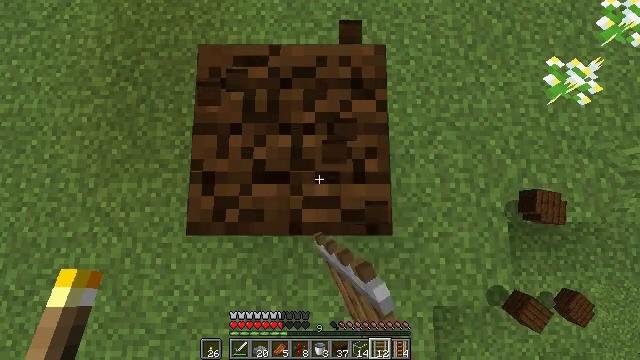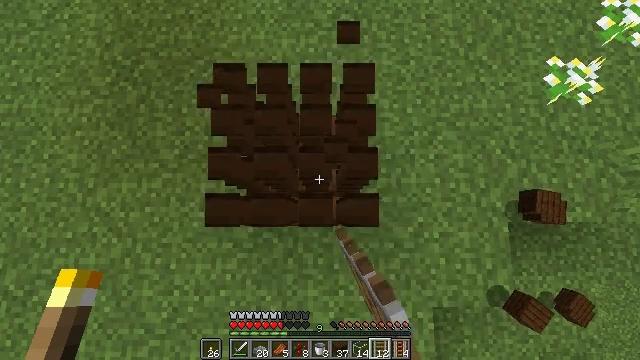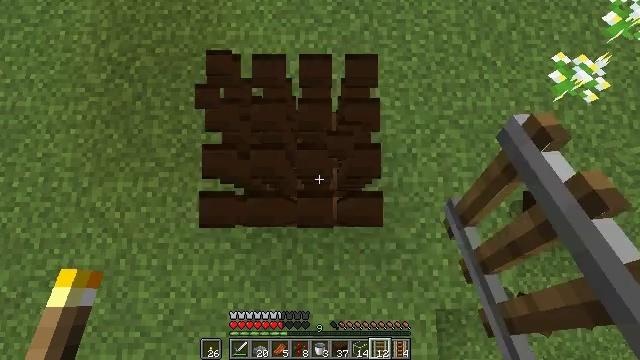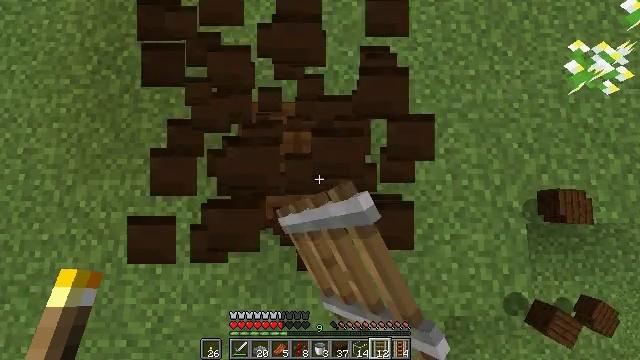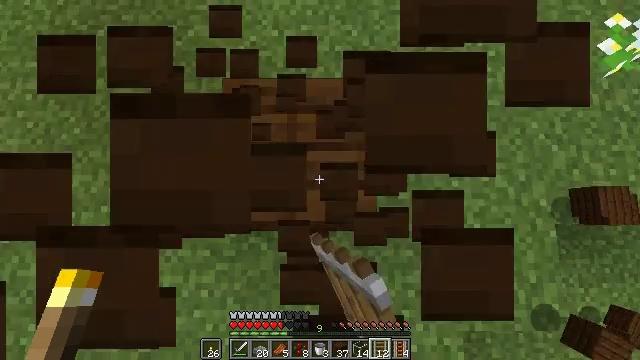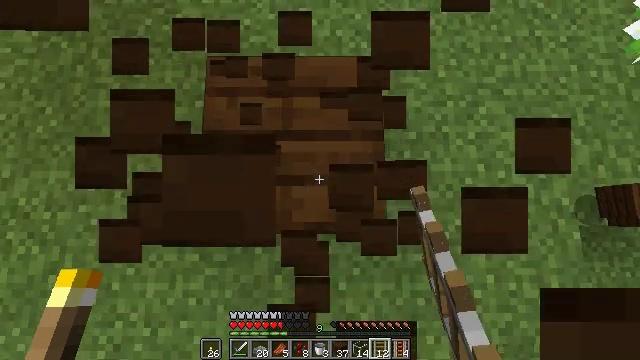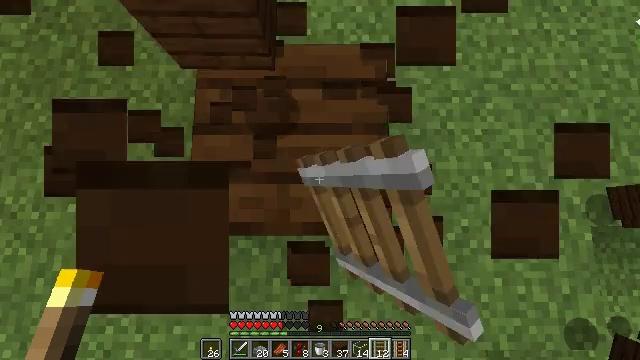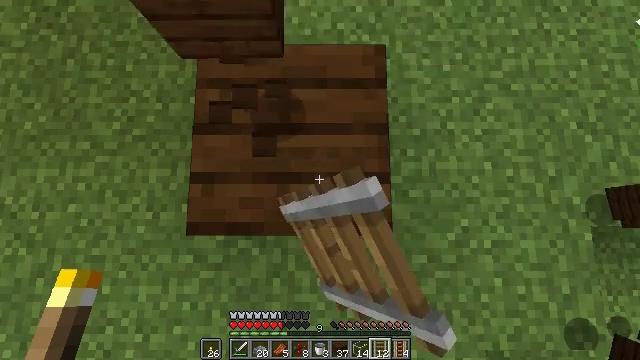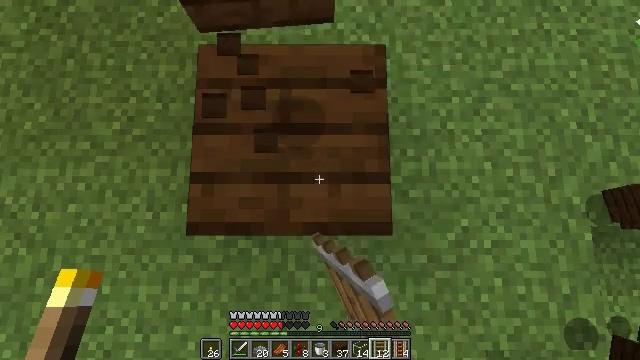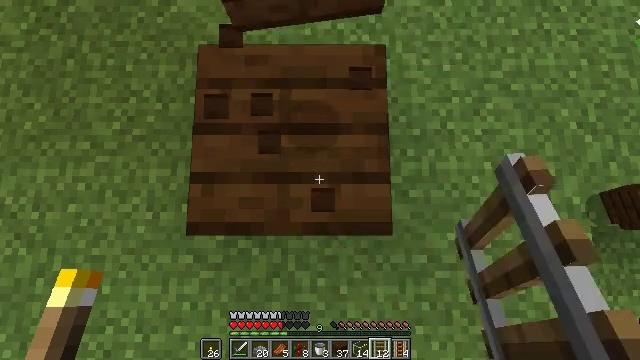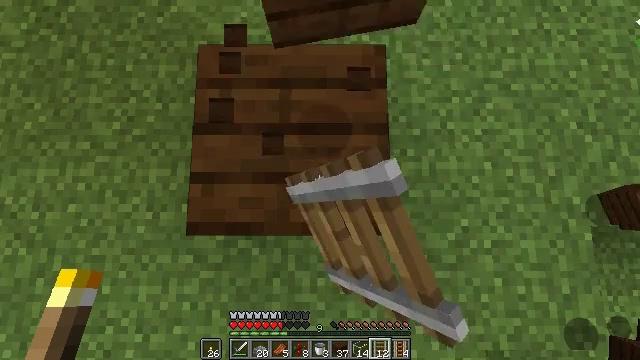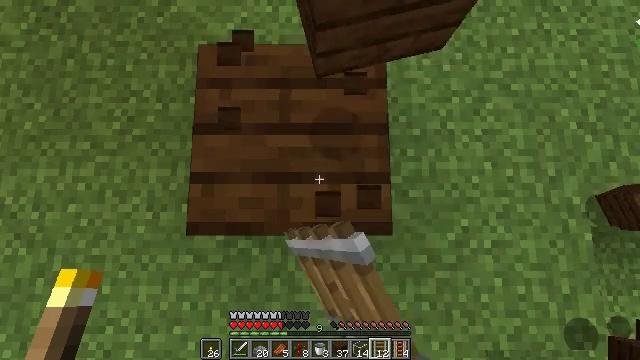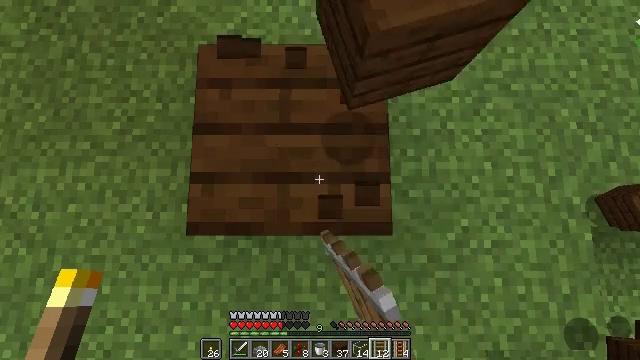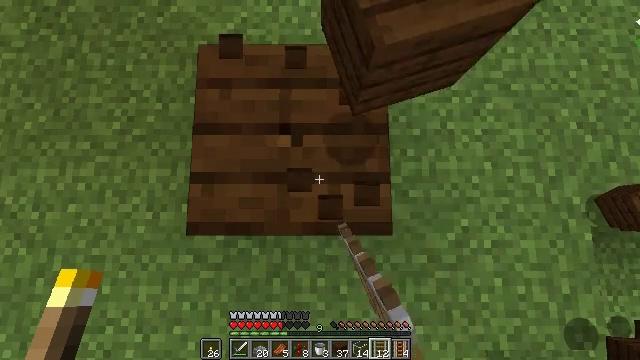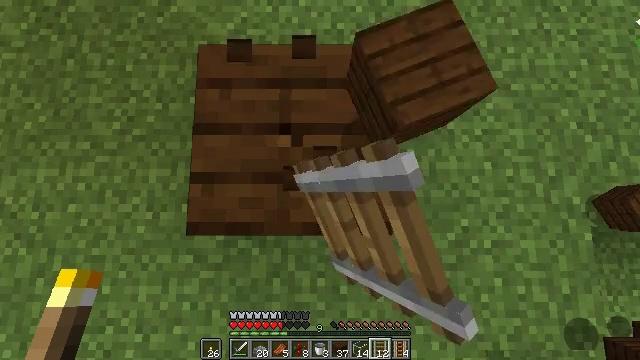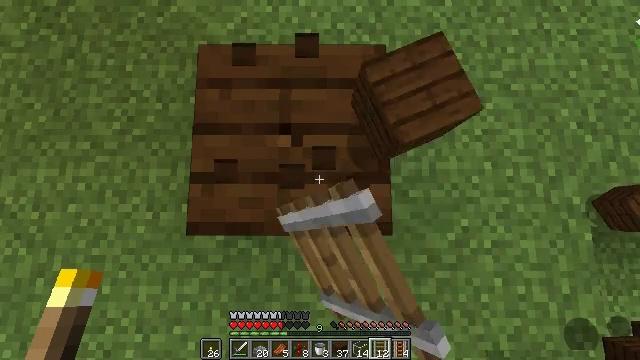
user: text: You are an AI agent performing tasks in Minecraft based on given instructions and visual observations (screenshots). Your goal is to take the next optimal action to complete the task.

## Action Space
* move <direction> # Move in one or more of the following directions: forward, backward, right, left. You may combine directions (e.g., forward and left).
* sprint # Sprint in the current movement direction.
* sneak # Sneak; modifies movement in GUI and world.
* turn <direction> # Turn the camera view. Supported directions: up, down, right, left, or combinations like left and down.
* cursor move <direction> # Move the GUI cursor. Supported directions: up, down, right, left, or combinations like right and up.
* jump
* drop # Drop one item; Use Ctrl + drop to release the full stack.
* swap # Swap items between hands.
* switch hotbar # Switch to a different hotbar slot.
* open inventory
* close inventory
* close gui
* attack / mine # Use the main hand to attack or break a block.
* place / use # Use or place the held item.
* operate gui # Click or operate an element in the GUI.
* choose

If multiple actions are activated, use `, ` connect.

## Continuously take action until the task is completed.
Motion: motion action
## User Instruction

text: Mine dark oak planks.
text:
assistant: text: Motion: sneak, attack / mine
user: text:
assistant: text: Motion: sneak, attack / mine
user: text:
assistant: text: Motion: sneak, attack / mine
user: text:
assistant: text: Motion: sneak, attack / mine
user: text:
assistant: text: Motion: sneak, attack / mine
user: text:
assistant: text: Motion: sneak, attack / mine
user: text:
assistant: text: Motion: sneak, attack / mine
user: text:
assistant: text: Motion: sneak, attack / mine
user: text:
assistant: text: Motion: sneak, attack / mine
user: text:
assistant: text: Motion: sneak, attack / mine
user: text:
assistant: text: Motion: sneak, attack / mine
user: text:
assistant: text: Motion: sneak, attack / mine
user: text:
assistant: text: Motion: sneak, attack / mine
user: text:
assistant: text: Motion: sneak, attack / mine
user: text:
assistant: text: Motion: sneak, attack / mine
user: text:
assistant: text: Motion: sneak, attack / mine
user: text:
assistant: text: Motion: sneak, attack / mine
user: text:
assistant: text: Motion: sneak, attack / mine
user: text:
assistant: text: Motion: sneak, attack / mine
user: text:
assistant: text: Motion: sneak, attack / mine
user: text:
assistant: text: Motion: sneak, attack / mine
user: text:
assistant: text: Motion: sneak, attack / mine
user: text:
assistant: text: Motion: sneak, attack / mine
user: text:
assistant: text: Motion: sneak, attack / mine
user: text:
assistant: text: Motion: sneak, attack / mine
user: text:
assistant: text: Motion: sneak, attack / mine
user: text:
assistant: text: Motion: sneak, attack / mine
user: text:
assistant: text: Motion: sneak, attack / mine
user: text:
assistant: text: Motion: sneak, attack / mine
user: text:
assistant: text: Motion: sneak, attack / mine